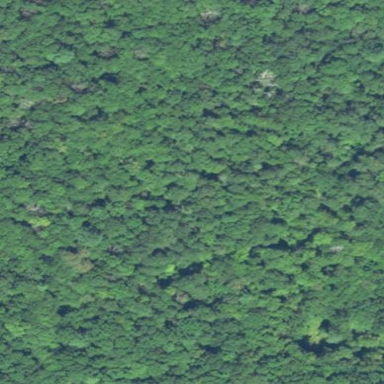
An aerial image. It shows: Mixed leaf woodland.